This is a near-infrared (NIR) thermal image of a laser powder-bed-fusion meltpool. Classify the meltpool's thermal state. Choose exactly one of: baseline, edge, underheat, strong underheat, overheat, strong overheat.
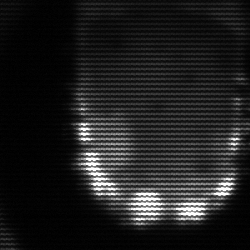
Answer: baseline